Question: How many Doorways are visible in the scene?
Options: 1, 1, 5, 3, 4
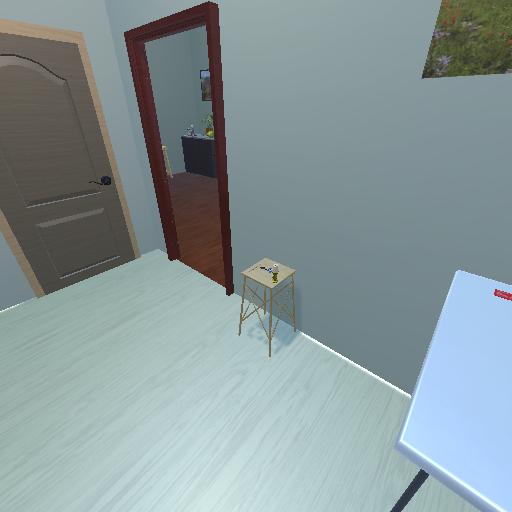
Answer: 1